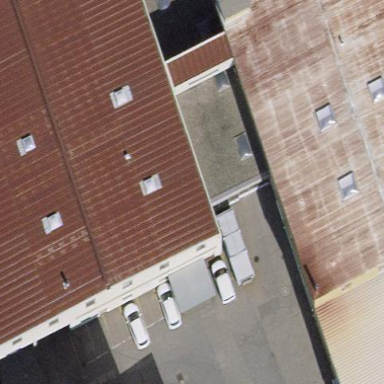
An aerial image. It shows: Industrial building used as car repair shop.